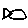
Label: fish